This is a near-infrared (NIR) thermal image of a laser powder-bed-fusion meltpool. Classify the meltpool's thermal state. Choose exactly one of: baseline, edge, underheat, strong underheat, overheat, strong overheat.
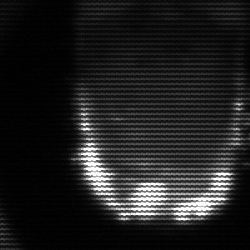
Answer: baseline